Frequency: 95000
Velocity: 0,2945
Power: 47,5
Pulse duration: 0,0000001
Pass count: 1
Magnification: 10
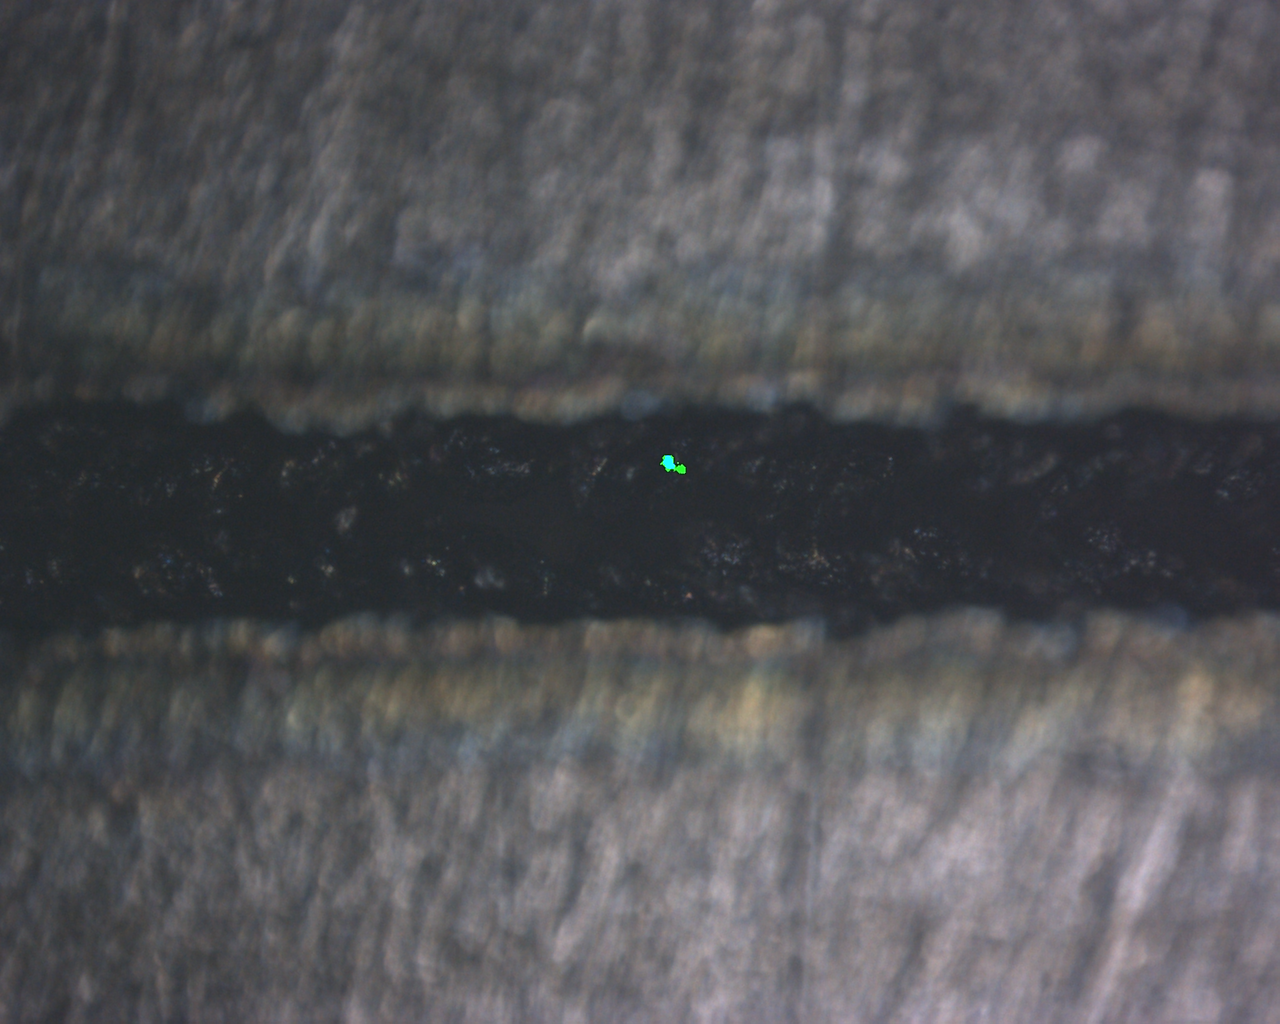
Measured width: 115.474
Other width: 92.049